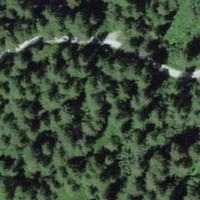
EUNIS habitat code: 43
Species observed at this site:
Saxifraga rotundifolia